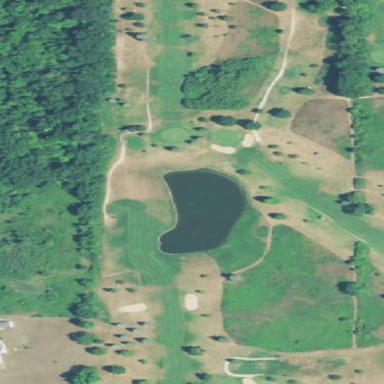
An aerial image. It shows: Golf rough area.